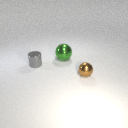
large green metal sphere behind small gray metal cylinder